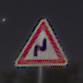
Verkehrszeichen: DoppelkurveRechts
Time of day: Night
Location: Outdoor (Nature)
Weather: Clear
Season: NotSpecified
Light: Natural